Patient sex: F
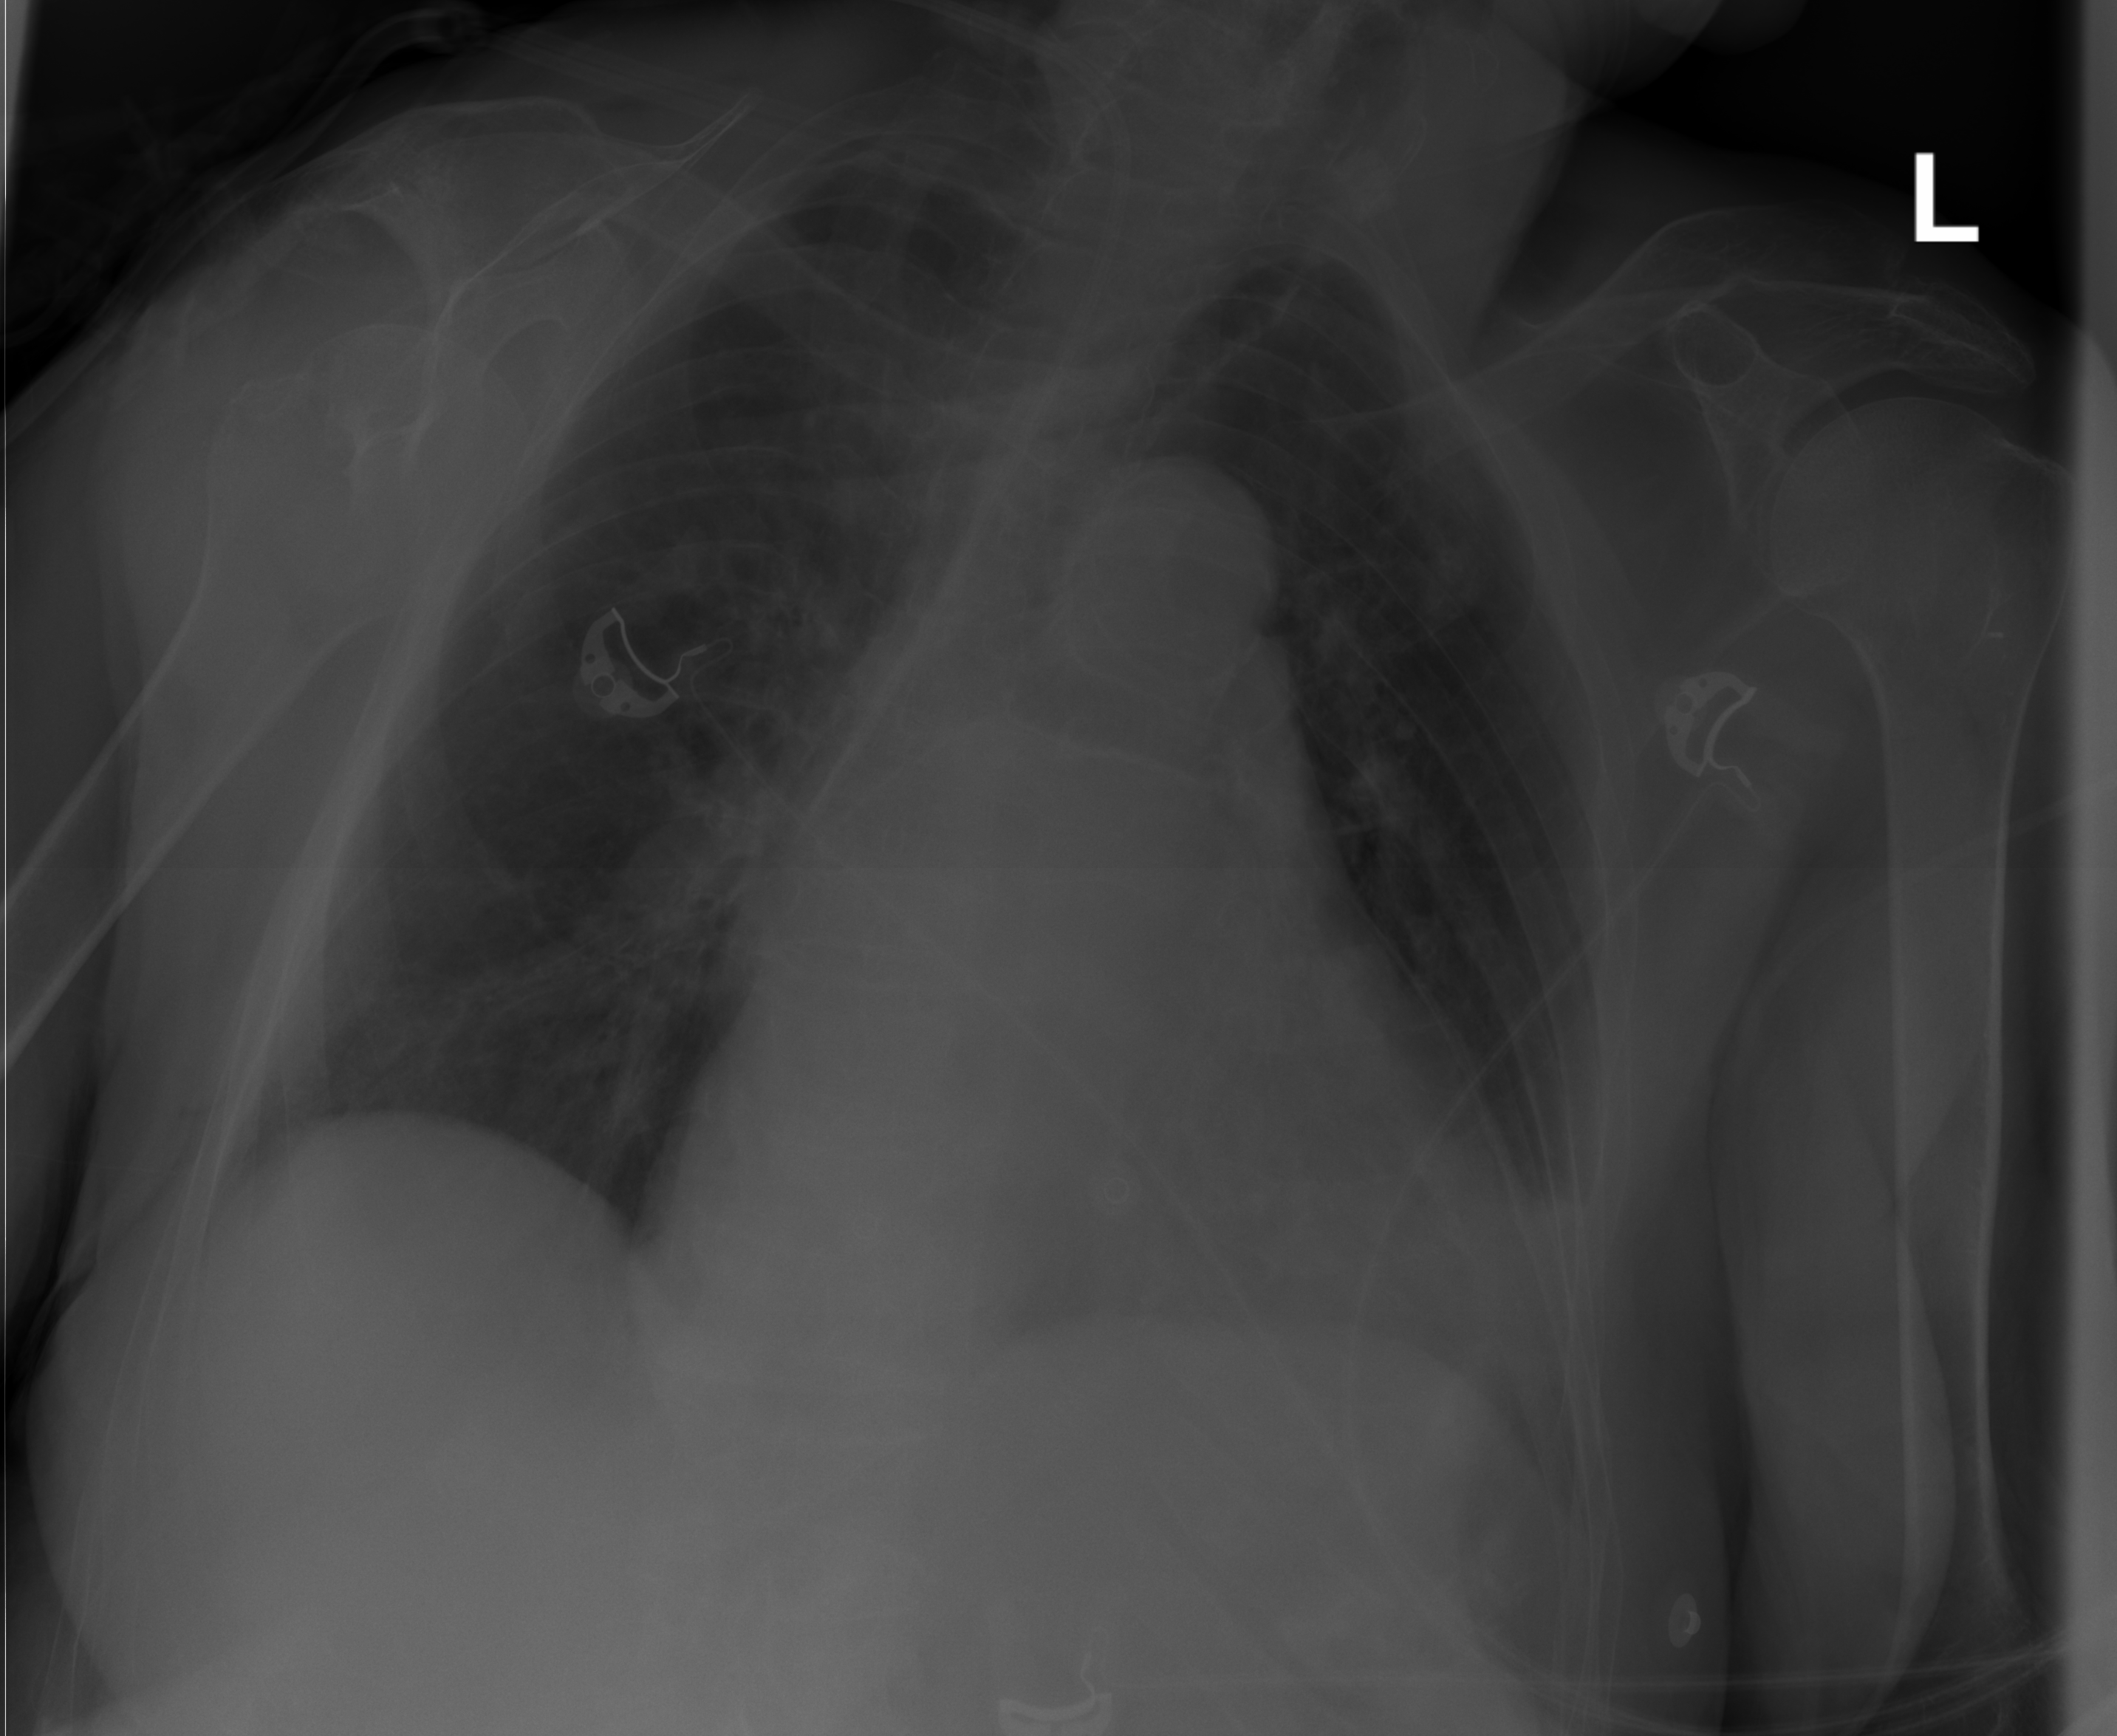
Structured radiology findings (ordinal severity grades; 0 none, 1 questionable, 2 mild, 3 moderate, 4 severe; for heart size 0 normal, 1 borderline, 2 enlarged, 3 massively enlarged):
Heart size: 2
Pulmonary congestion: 0
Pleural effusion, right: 0
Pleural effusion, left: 2
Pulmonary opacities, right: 0
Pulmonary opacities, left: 0
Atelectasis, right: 0
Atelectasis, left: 2